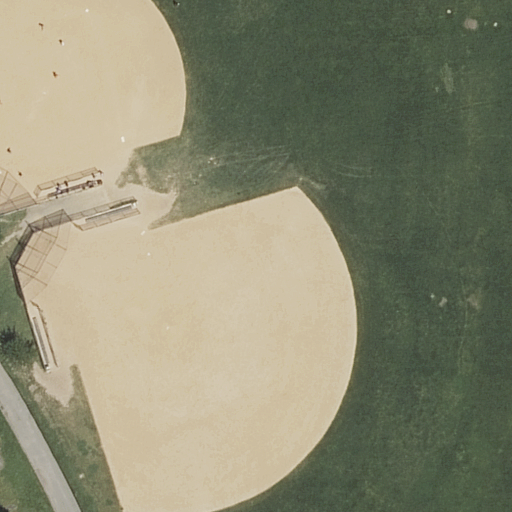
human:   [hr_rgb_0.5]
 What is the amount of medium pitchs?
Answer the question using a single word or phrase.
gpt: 0

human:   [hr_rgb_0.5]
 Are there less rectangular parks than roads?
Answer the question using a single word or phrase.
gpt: no

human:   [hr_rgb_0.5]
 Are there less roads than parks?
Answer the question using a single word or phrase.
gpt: no

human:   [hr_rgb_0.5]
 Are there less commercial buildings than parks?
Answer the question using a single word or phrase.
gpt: yes

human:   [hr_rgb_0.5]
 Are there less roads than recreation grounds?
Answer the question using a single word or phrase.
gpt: no

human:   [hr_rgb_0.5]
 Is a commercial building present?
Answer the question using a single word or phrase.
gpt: no

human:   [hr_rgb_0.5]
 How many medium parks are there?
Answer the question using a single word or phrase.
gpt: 0

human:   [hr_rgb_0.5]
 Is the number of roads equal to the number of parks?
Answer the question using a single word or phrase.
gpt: yes

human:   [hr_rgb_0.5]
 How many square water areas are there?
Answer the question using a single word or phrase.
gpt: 0

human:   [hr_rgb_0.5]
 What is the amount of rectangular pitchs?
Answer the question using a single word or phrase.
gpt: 0

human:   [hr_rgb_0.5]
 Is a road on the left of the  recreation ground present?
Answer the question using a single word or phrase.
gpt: yes

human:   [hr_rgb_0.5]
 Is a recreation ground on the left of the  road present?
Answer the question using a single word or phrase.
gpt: no

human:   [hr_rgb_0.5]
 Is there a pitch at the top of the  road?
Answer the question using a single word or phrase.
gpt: yes

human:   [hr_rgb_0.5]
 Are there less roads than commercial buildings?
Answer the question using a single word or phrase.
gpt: no

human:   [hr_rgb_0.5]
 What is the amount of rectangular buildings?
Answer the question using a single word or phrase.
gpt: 0

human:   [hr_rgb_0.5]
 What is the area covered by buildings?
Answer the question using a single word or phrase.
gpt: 0m2

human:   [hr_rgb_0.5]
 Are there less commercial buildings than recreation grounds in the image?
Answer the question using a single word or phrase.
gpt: yes

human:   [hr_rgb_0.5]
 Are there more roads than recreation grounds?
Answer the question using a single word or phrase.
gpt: no

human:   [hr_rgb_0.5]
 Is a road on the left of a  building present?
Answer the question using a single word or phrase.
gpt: no

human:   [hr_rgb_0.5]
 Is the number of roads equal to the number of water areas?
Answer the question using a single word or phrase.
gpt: no

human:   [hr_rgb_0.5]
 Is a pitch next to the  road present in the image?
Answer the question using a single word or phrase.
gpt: yes

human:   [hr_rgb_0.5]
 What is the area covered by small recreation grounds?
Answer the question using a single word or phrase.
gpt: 0m2

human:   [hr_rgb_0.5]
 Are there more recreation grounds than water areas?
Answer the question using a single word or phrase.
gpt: yes

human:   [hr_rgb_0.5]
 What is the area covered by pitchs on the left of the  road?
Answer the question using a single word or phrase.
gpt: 0m2

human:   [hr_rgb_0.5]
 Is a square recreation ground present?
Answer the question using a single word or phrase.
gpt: no

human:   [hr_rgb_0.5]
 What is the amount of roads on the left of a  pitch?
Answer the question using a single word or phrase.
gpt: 1

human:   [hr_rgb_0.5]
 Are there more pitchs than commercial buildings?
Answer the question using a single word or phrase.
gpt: yes

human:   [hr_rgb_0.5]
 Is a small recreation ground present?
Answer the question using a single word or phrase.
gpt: no

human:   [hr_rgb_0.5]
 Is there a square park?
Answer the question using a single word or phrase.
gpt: no

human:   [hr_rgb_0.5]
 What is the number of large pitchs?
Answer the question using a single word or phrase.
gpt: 2

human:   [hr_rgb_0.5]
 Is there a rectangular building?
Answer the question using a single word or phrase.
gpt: no

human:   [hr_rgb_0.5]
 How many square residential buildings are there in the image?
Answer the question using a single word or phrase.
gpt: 0

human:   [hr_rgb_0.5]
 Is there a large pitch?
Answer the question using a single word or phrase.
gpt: yes

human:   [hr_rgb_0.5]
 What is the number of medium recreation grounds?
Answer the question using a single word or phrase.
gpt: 0

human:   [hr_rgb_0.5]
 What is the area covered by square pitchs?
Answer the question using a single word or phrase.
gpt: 0m2

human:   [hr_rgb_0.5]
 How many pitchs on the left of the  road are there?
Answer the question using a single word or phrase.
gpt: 0